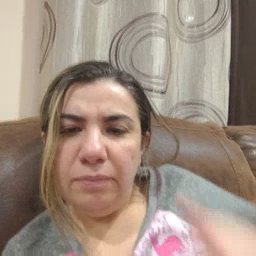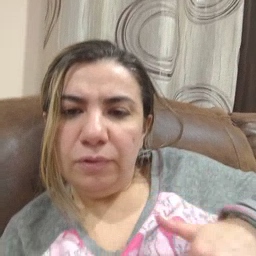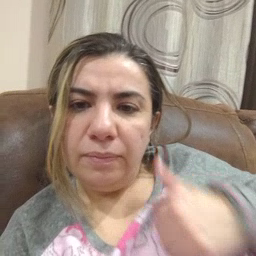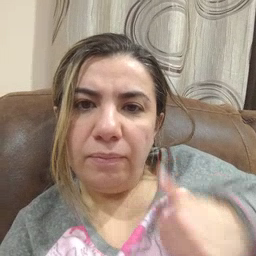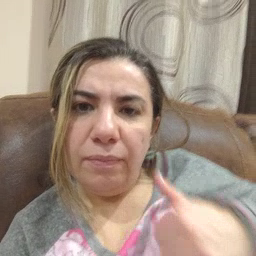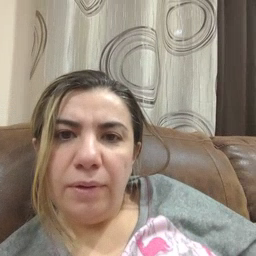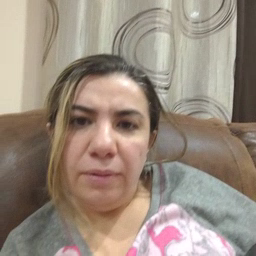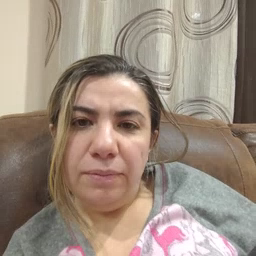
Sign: bath